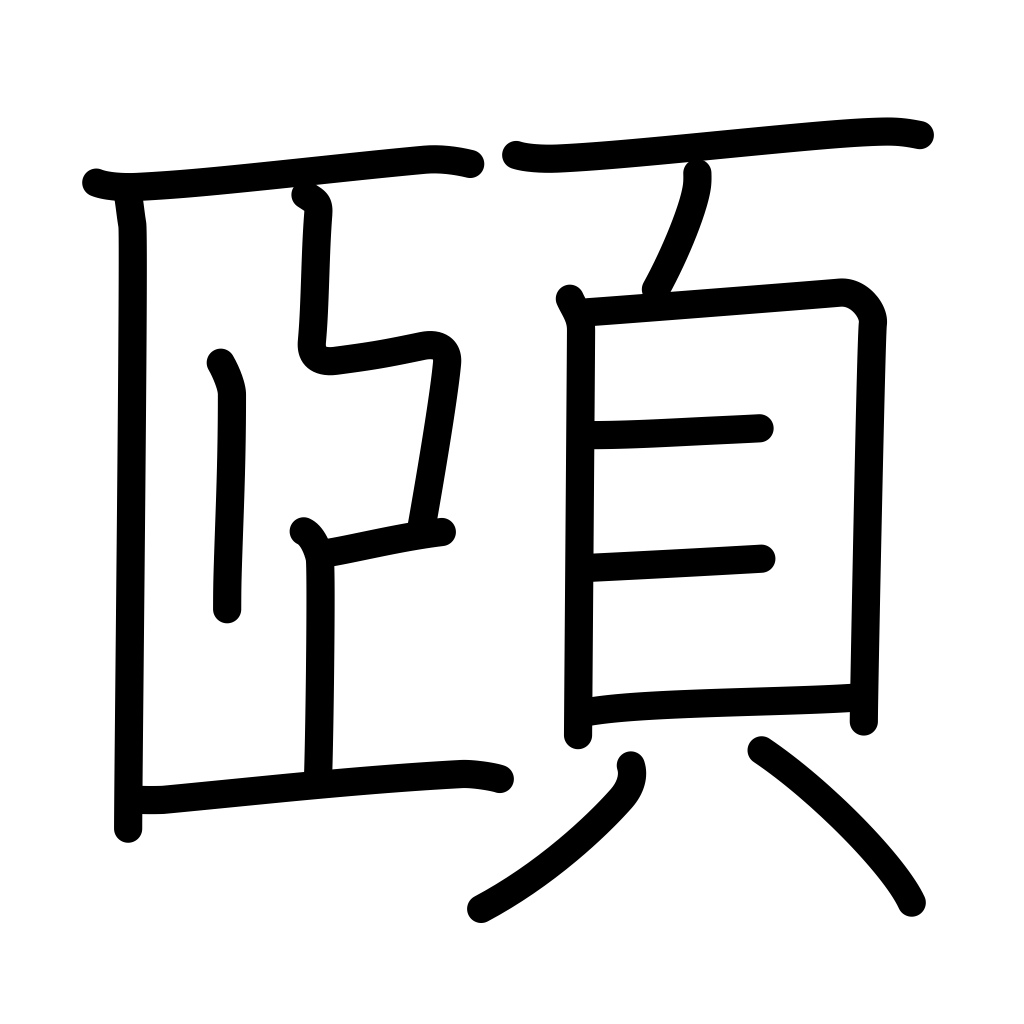
Meaning: chin, jaw